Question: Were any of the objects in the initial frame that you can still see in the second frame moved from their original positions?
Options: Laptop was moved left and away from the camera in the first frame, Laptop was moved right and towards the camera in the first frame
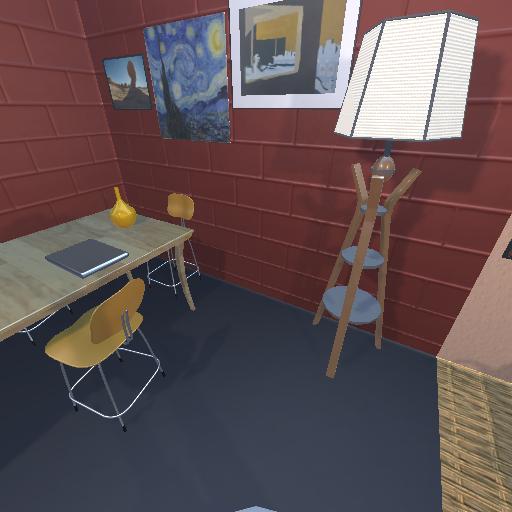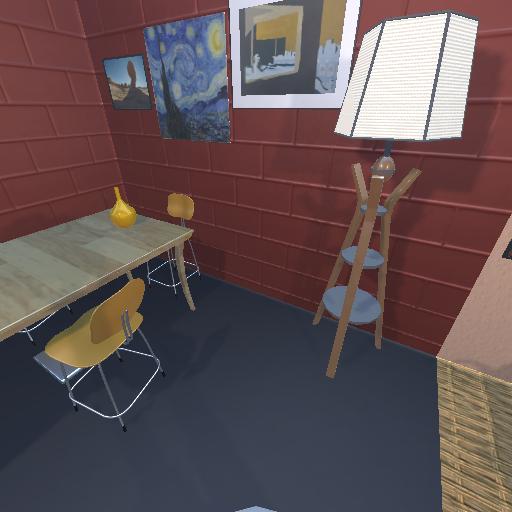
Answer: Laptop was moved left and away from the camera in the first frame